Question: This is a diagram of a Rubik's Cube. Given an initial state (above), you can perform the standard 18 operations to find the minimum number of moves required to get the Rubik's Cube to the given state (below). We disregard isomorphism; we only ensure that the transformation is valid within the current view.
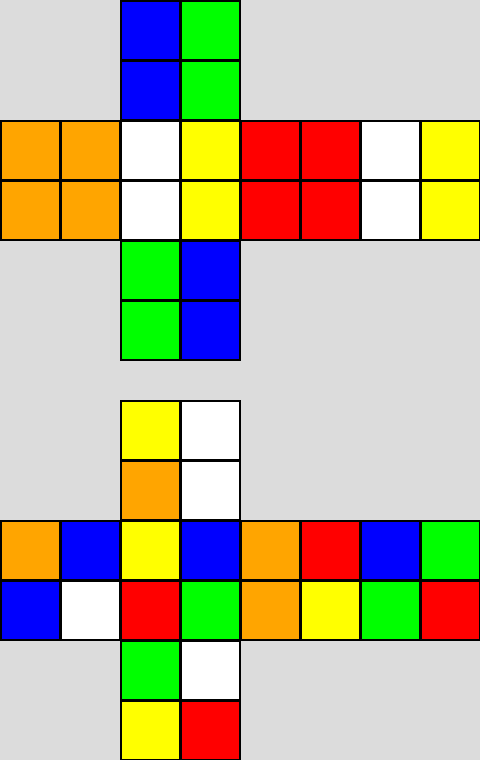
Answer: 5